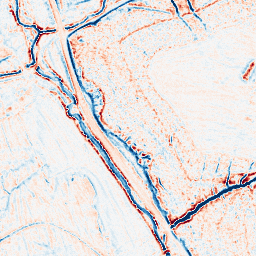
Category: edge_preserving
Decomposition family: bilateral
Decomposition parameters: d: 9
sigma_color: 25
sigma_space: 25
Upsampling method: sinc_blackman
Upsampling parameters: scale: 2
kernel_size: 16
Upsampling scale: 2